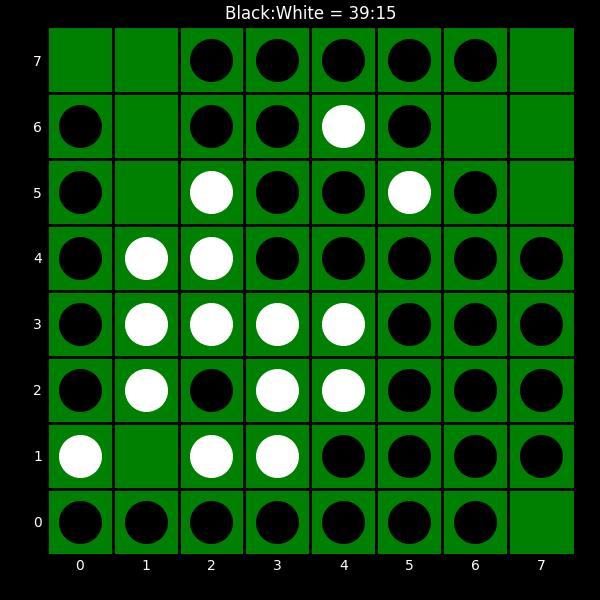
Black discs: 39
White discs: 15